Question: I've created an image gallery for some magazine issues, I'm wanting to style it like something in my images attached but I'm not sure if you can do what I'm after,
I basically want to jQuery append the image from div 1 and 3 and drop it behind the image on the div currently selected (div 2).
Thanks in advance for any help.
I've also got a js fiddle for the code so far: <URL>

jQuery
'''
var issueTotal = 0;
$('#backIssue0').show();
$('.prevButton').hide();
$('.nextButton').click(function(e) {
e.preventDefault();
issueTotal = issueTotal + 1;
if(issueTotal > 0){
$('.prevButton').show();
}
if(issueTotal < 4){
$('.nextButton').show();
}
if(issueTotal > 3){
$('.nextButton').hide();
}
$("#backIssue" + issueTotal).show();
if(issueTotal > 0) {
$('#backIssue' + (issueTotal - 1)).hide();
}
});
$('.prevButton').click(function(e) {
e.preventDefault();
issueTotal = issueTotal - 1;
if(issueTotal > 1){
$('.prevButton').show();
}
if(issueTotal < 1){
$('.prevButton').hide();
}
if(issueTotal < 4){
$('.nextButton').show();
}
if(issueTotal > 3){
$('.nextButton').hide();
}
$("#backIssue" + issueTotal).show();
if(issueTotal > 0) {
$('#backIssue' + (issueTotal - 1)).hide();
}
});
'''
HTML
'''
<div id="buttons">
<a href="#" class="prevButton">PREVIOUS</a>
<a href="#" class="nextButton">NEXT</a>
</div>
<div id=issueContainer>
<div id="backIssue0">
<img src="http://www.tuwidesign.com/tuwi/wp-content/uploads/2009/05/web_designer_magazine.jpg" width="100" alt="#" />
</div>
<div id="backIssue1">
<img src="http://blogof.francescomugnai.com/wp-content/uploads/2008/07/cover_web_designer.jpg" width="100" alt="#" />
</div>
<div id="backIssue2">
<img src="http://www.onerutter.com/wp-content/uploads/2011/10/WD189.jpg" width="100" alt="#" />
</div>
<div id="backIssue3">
<img src="http://www.ukhumourweb.co.uk/web-design-201.jpg" width="100" alt="#" />
</div>
<div id="backIssue4">
<img src="http://www.solidshops.com/blog/wp-content/uploads/web-designer-magazine1.jpg" width="100" alt="#" />
</div>
</div>
'''
CSS
'''
#backIssue0{width:100px;display:none; float:left;}
#backIssue1{width:100px;display:none;float:left;}
#backIssue2{width:100px;display:none;float:left;}
#backIssue3{width:100px;display:none;float:left;}
#backIssue4{width:100px;display:none;float:left;}
.nextButton{margin-left:50px;}
.previousButton{}
#issueContainer{width:100px;height:130px; overflow:hidden;}
#buttons{clear:both;}
'''
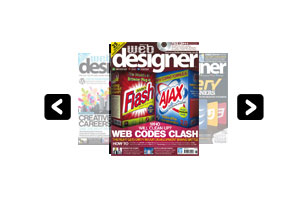
Answer: <URL>
How's this?
Html:
'''
<div id="buttons">
<a href="#" class="prevButton">PREVIOUS</a>
<a href="#" class="nextButton">NEXT</a>
</div>
<div id=issueContainer>
<div id="backIssue0" class="issue">
<img src="http://www.tuwidesign.com/tuwi/wp-content/uploads/2009/05/web_designer_magazine.jpg" width="100" alt="#" />
</div>
<div id="backIssue1" class="issue">
<img src="http://blogof.francescomugnai.com/wp-content/uploads/2008/07/cover_web_designer.jpg" width="100" alt="#" />
</div>
<div id="backIssue2" class="issue">
<img src="http://www.onerutter.com/wp-content/uploads/2011/10/WD189.jpg" width="100" alt="#" />
</div>
<div id="backIssue3" class="issue">
<img src="http://www.ukhumourweb.co.uk/web-design-201.jpg" width="100" alt="#" />
</div>
<div id="backIssue4" class="issue">
<img src="http://www.solidshops.com/blog/wp-content/uploads/web-designer-magazine1.jpg" width="100" alt="#" />
</div>
</div>
'''
Javascript:
'''
var issueTotal = 0;
function update_issues(){
$('.issue').removeClass('comingup').hide();
if(issueTotal >0){
console.log('#backIssue' + (issueTotal -1));
$('#backIssue' + (issueTotal -1)).addClass('comingup').show();
}
$('#backIssue' + (issueTotal )).show();
if(issueTotal <4){
$('#backIssue' + (issueTotal +1)).addClass('comingup').show();
}
if(issueTotal > 0){
$('.prevButton').show();
}
if(issueTotal < 4){
$('.nextButton').show();
}
}
$('.nextButton').click(function(e) {
e.preventDefault();
issueTotal = issueTotal + 1;
update_issues();
});
update_issues();
$('.prevButton').click(function(e) {
e.preventDefault();
issueTotal = issueTotal - 1;
update_issues();
});
'''
CSS:
'''
.issue { width:100px;display:none;float:left;}
.nextButton{margin-left:50px;}
.previousButton{}
#issueContainer{width:300px;height:130px; overflow:hidden;}
.issue.comingup { opacity:0.4; filter:alpha(opacity=40); /* For IE8 and earlier */ }
#buttons{clear:both;}
'''